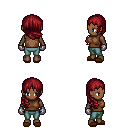
a pixel art fantasy rpg character, female body template, human, dark skin, brown sleeveless shirt, teal pants, brunette right-swept hairstyle, metal gloves, brown slippers, four views (front, back, left, right), 2x2 character sprite sheet, small pixel art, hard edges, no anti-aliasing